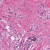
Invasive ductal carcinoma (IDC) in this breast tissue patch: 0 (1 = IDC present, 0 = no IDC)